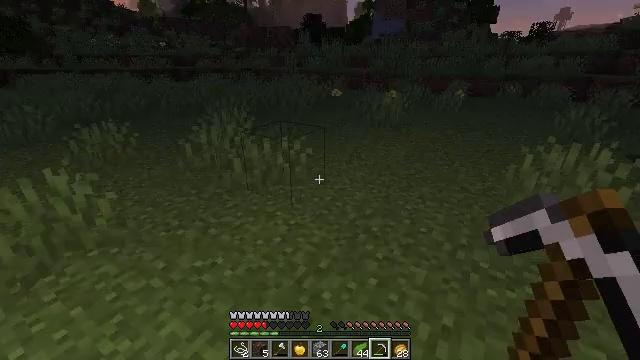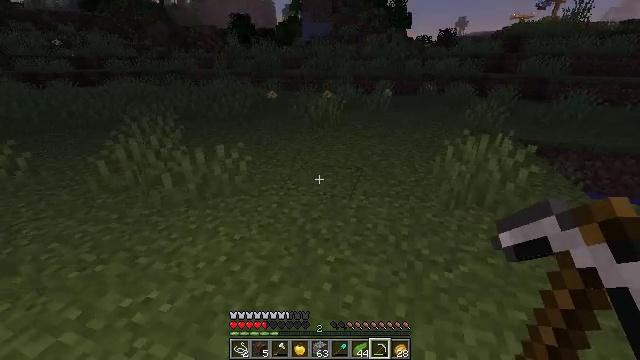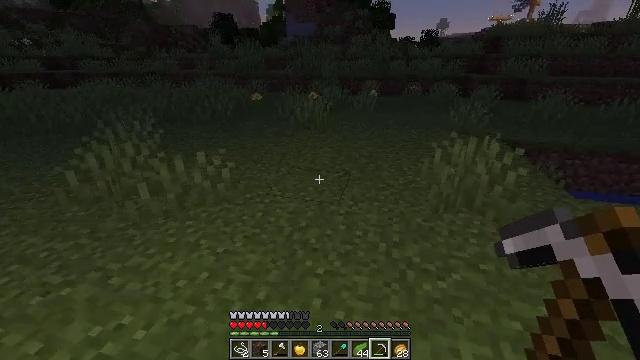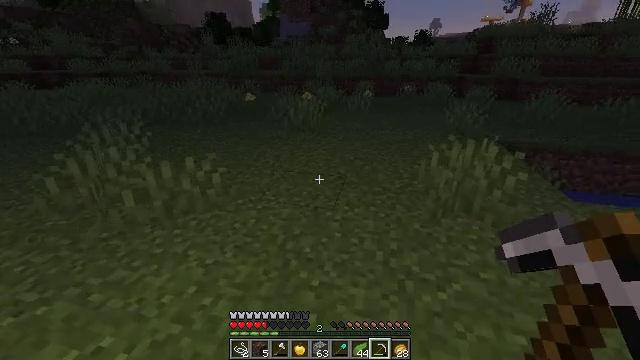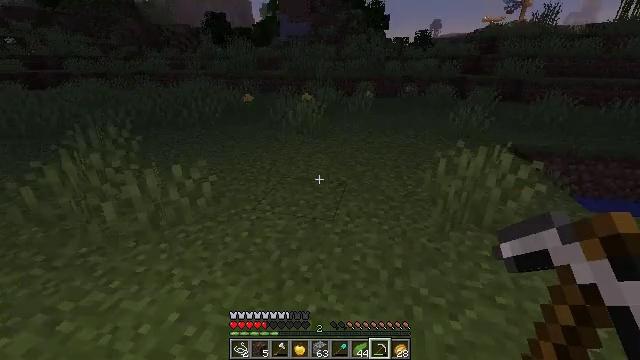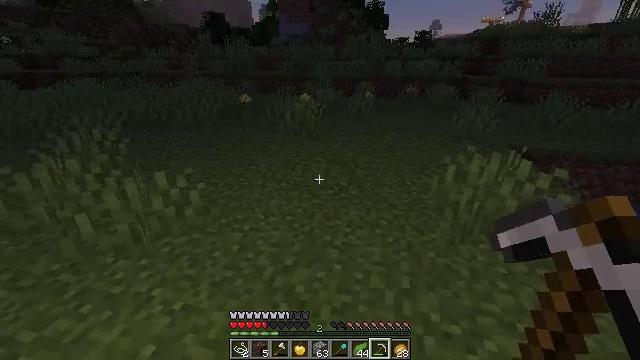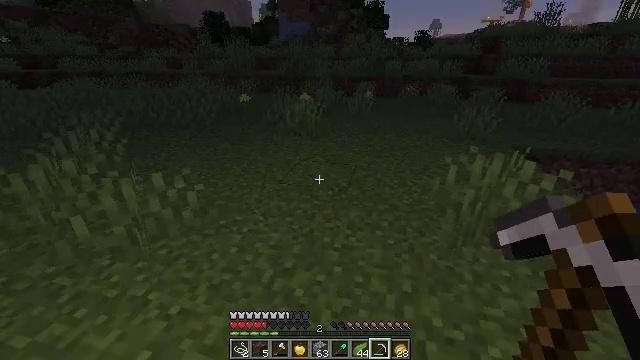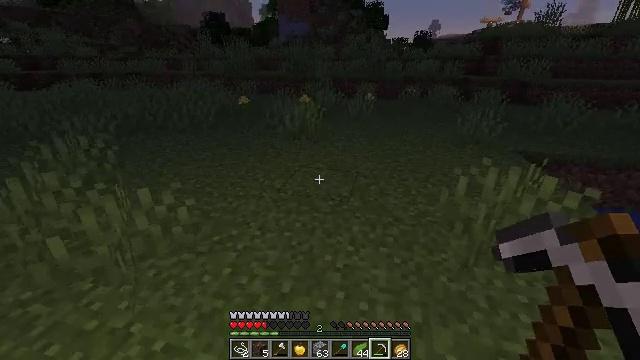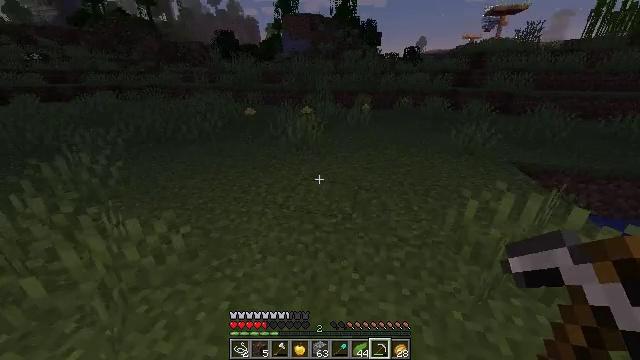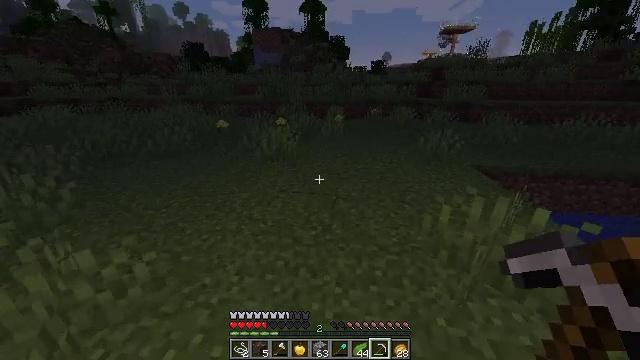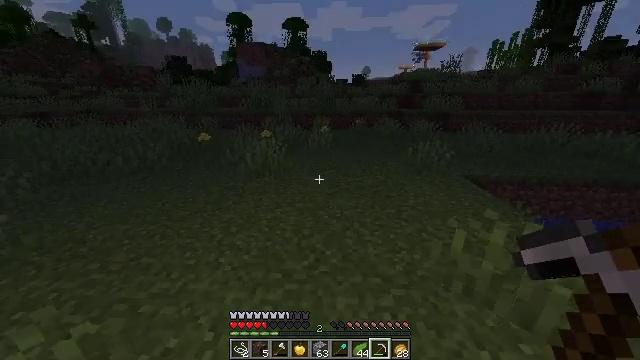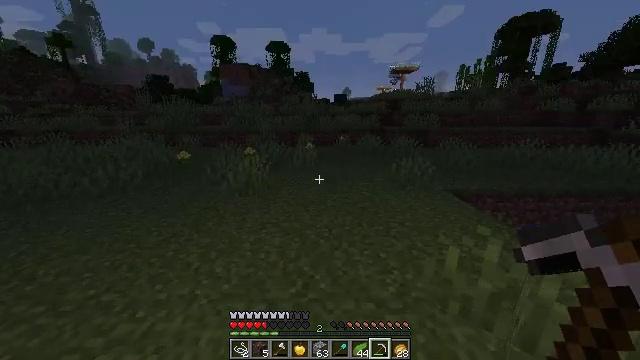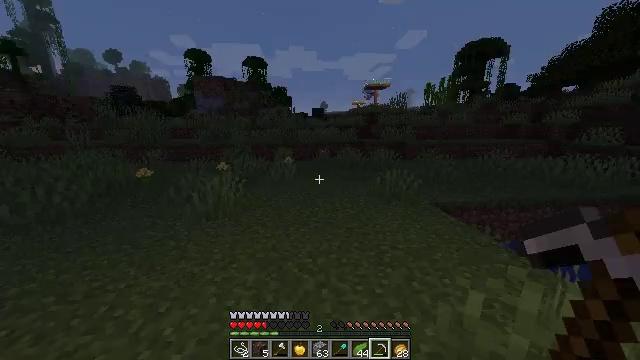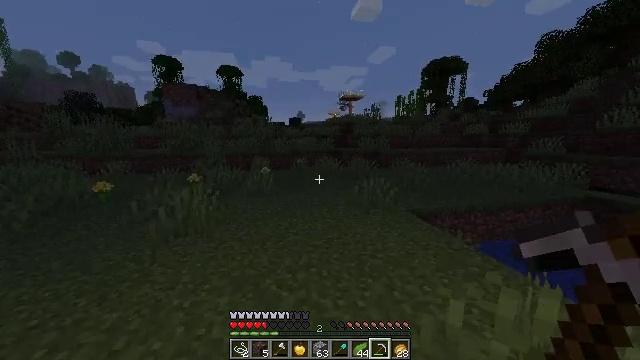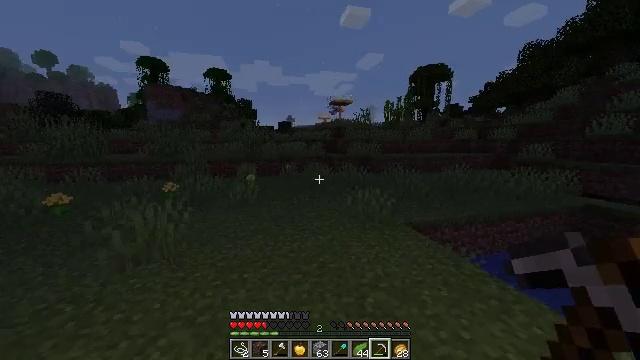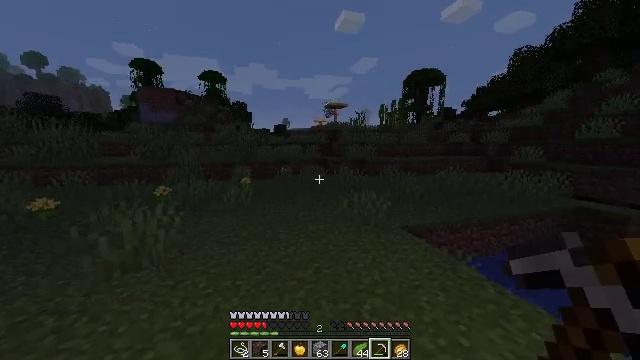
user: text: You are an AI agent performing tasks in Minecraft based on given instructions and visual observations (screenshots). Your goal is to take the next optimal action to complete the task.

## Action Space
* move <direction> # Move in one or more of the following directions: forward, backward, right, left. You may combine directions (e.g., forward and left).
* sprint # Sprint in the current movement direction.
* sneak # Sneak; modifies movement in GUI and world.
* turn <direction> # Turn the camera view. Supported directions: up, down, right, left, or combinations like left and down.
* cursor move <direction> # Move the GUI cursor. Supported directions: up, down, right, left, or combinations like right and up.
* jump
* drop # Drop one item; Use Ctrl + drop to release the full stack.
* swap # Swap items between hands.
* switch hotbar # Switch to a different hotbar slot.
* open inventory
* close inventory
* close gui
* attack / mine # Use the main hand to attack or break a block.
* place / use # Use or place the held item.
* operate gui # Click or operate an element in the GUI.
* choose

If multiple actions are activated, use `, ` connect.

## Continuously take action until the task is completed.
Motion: motion action
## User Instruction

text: Utilize the crafting table to craft a heavy weighted pressure plate.
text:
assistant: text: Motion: move forward, turn right
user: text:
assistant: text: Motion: move forward, turn right
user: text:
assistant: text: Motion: move forward, turn right
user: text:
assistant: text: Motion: move forward
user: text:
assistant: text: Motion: move forward
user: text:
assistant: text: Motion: move forward, sprint
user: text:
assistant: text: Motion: move forward, sprint
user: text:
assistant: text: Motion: move forward, sprint
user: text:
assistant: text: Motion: move forward, sprint, turn right and up
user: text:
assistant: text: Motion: move forward, turn right and up
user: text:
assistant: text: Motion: move forward, turn right and up
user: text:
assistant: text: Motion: move forward, sprint, turn right and up
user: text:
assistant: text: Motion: move forward, sprint, turn right and up
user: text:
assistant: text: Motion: move forward, sprint, turn right and up
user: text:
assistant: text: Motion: move forward, sprint, turn right
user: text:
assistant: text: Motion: move forward, turn right
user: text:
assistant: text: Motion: move forward
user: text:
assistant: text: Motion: move forward
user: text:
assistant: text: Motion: move forward, jump
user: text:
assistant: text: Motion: move forward, turn right, jump
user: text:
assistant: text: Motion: move forward, turn right, jump
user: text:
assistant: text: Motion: move forward, turn right, jump
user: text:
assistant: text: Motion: move forward, jump
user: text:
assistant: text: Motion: move forward, jump
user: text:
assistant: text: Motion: move forward, jump
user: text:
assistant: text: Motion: move forward, jump
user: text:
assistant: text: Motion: move forward, jump
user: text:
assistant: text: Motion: move forward, jump
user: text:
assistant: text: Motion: move forward, jump
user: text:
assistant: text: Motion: move forward, turn right, jump